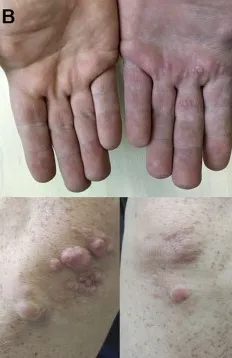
After treatment.
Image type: medical_photograph (skin_photograph)